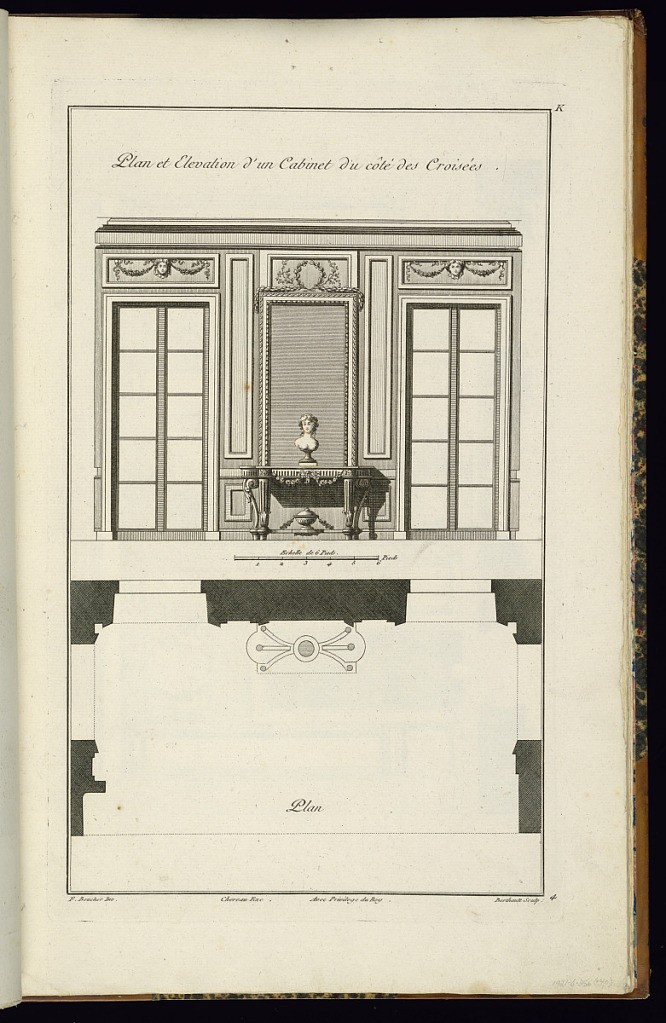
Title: Plan et Elevation d'un Cabinet du côté des Croisées
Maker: Juste-François Boucher, French, 1736 – 1782
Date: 1774
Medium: Engraving on laid paper
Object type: Print
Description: Elevation (top) and plan (bottom) of a private study.  At center is a bust of a bare-breasted woman on an engaged table with a large mirror behind. On either side are casement windows. The plate is signed.